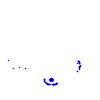
Particle: proton